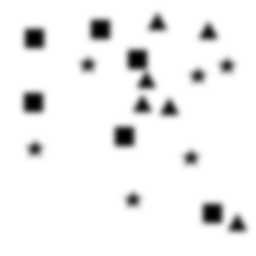
Squares: 6
Triangles: 6
Stars: 6
Total shapes: 18